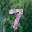
Label: 7